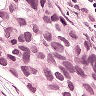
Metastatic tissue present: yes